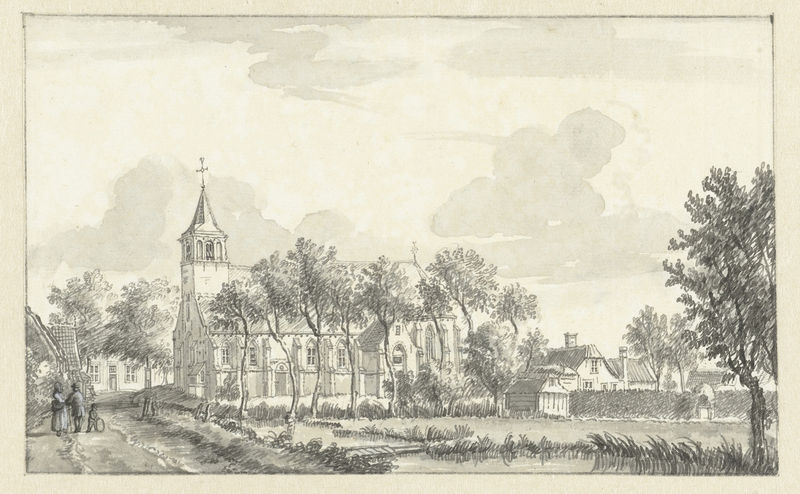
Titel: Gezicht op de kerk te Hoog Blokland
Künstler: Jan de Beijer
Standort: Amsterdam
Institution: Rijksmuseum
Schlagwörter: baum, blätter, gruppe, himmel, mann, wolken, bäume, fluss, kirchturm, menschen, stadt, teich, äste, fenster, frau, straße, tür, zeichnung, dach, gras, weg, wiese, bach, häuser, hütte, kirche, familie, kind, pflanzen, gotik, schornstein, turm, garten, dorf, allee, hecke, bauernhof, rad, kreuz, radierung, reif, gepräch, schuppen wiese